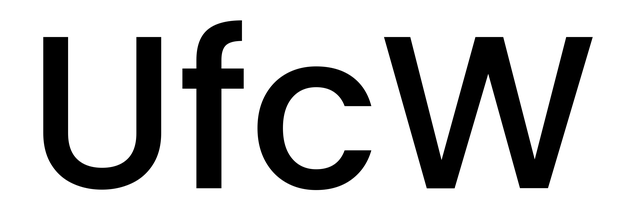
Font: Poppins-Medium